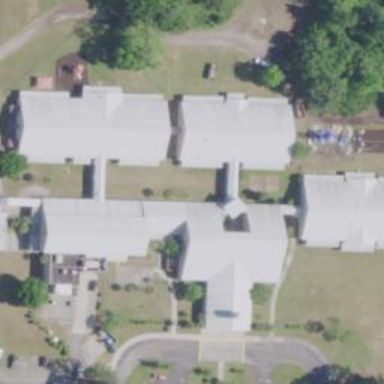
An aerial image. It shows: School.